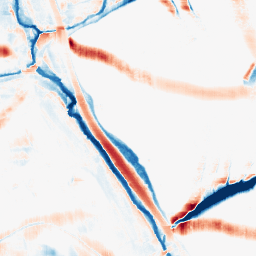
Category: morphological
Decomposition family: morphological_square
Decomposition parameters: operation: average
size: 20
Upsampling method: edge_directed
Upsampling parameters: scale: 2
Upsampling scale: 2